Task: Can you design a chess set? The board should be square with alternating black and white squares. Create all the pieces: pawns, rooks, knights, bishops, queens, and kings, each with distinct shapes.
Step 1713:
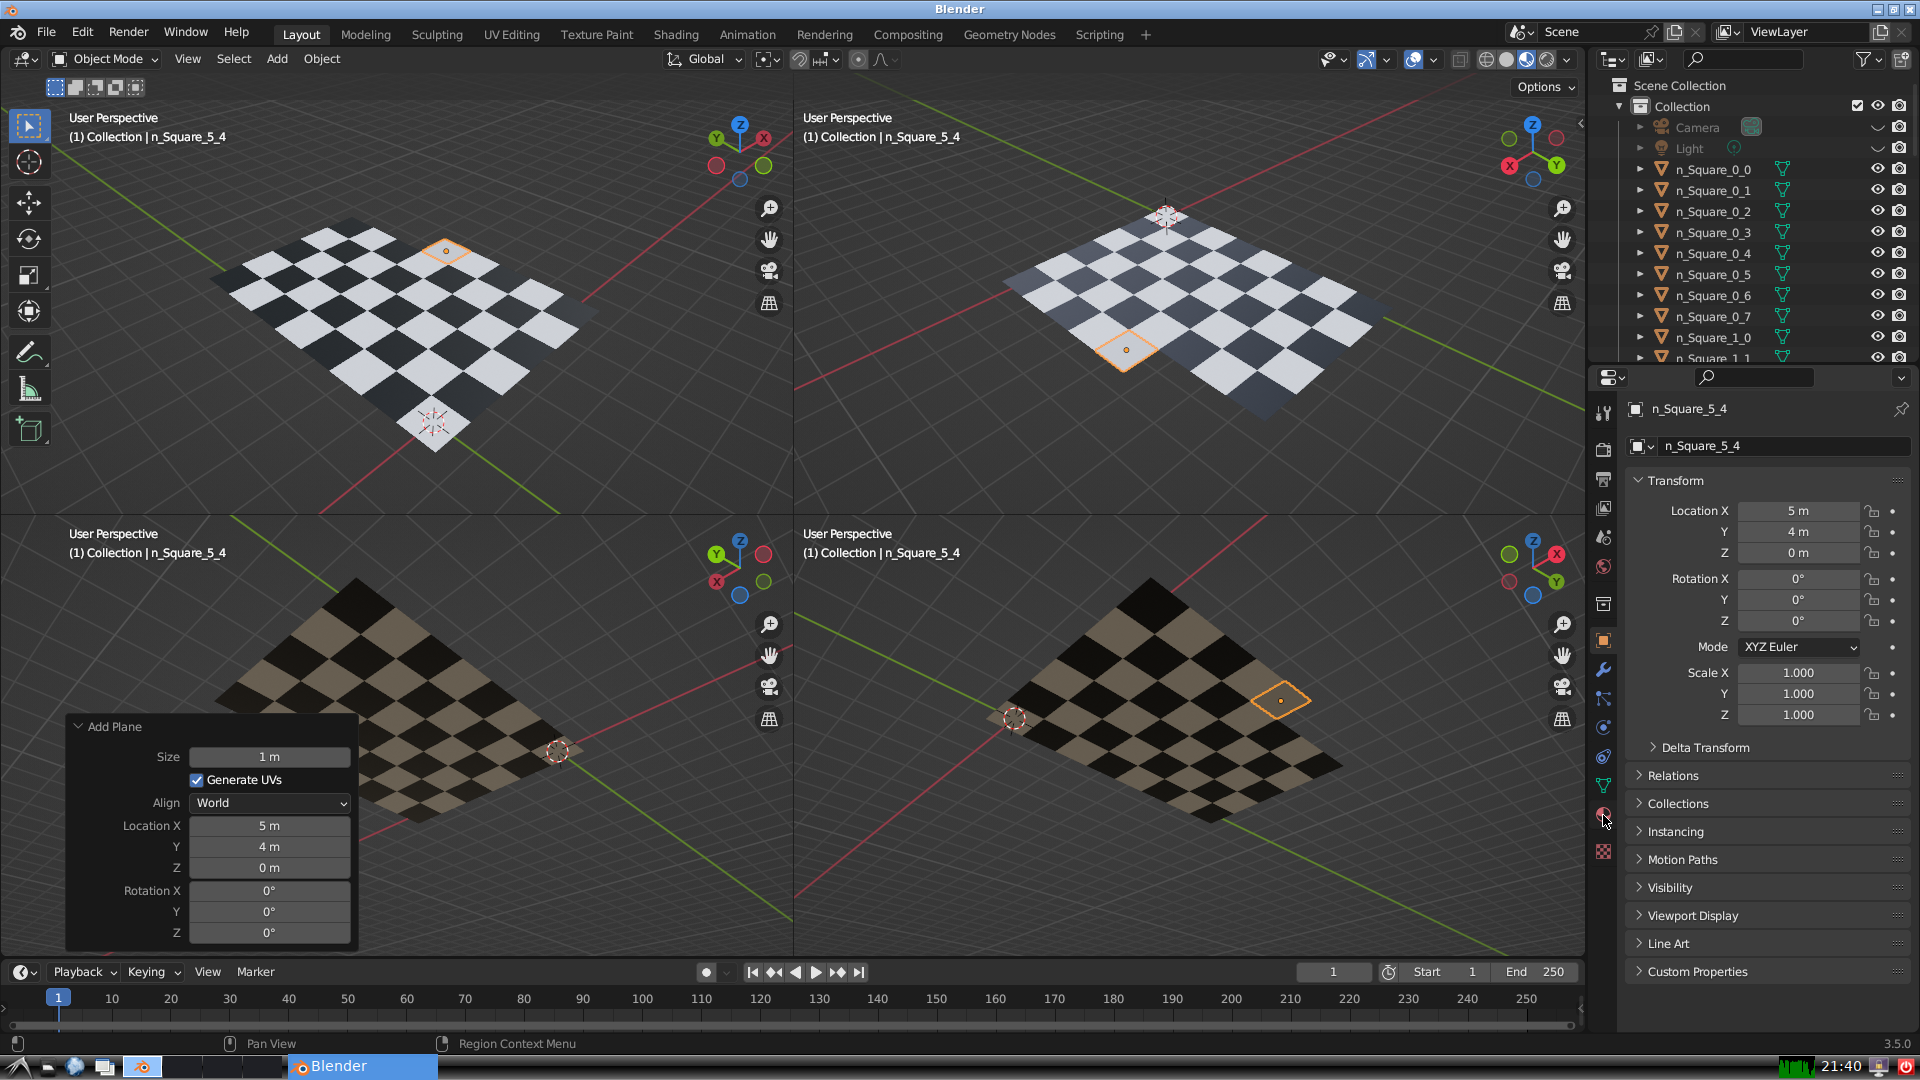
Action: click: no